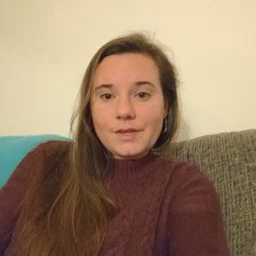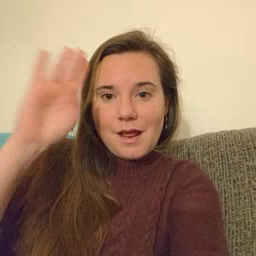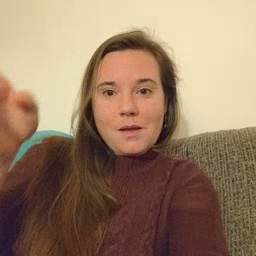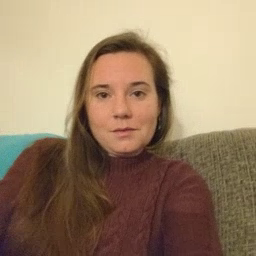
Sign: hello